Field crop: tomato
Growth stage: 1
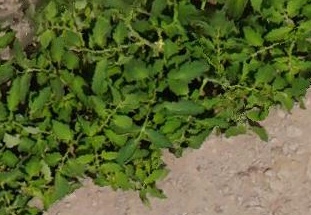
Species: tomato